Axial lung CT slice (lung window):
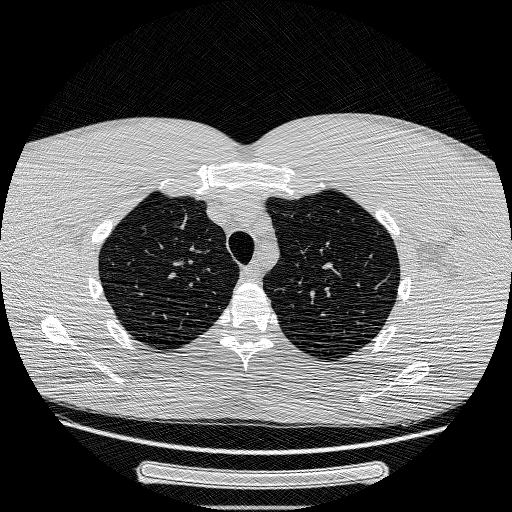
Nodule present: no